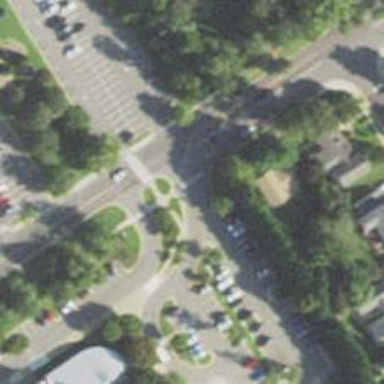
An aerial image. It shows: Zebra crossing on footway with cycle track.